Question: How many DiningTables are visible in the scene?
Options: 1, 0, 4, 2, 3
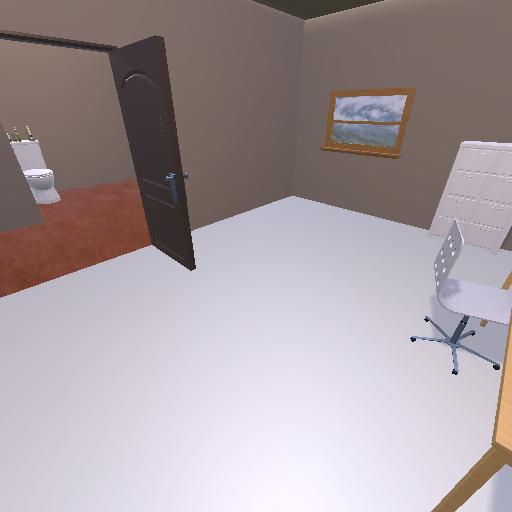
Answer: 1